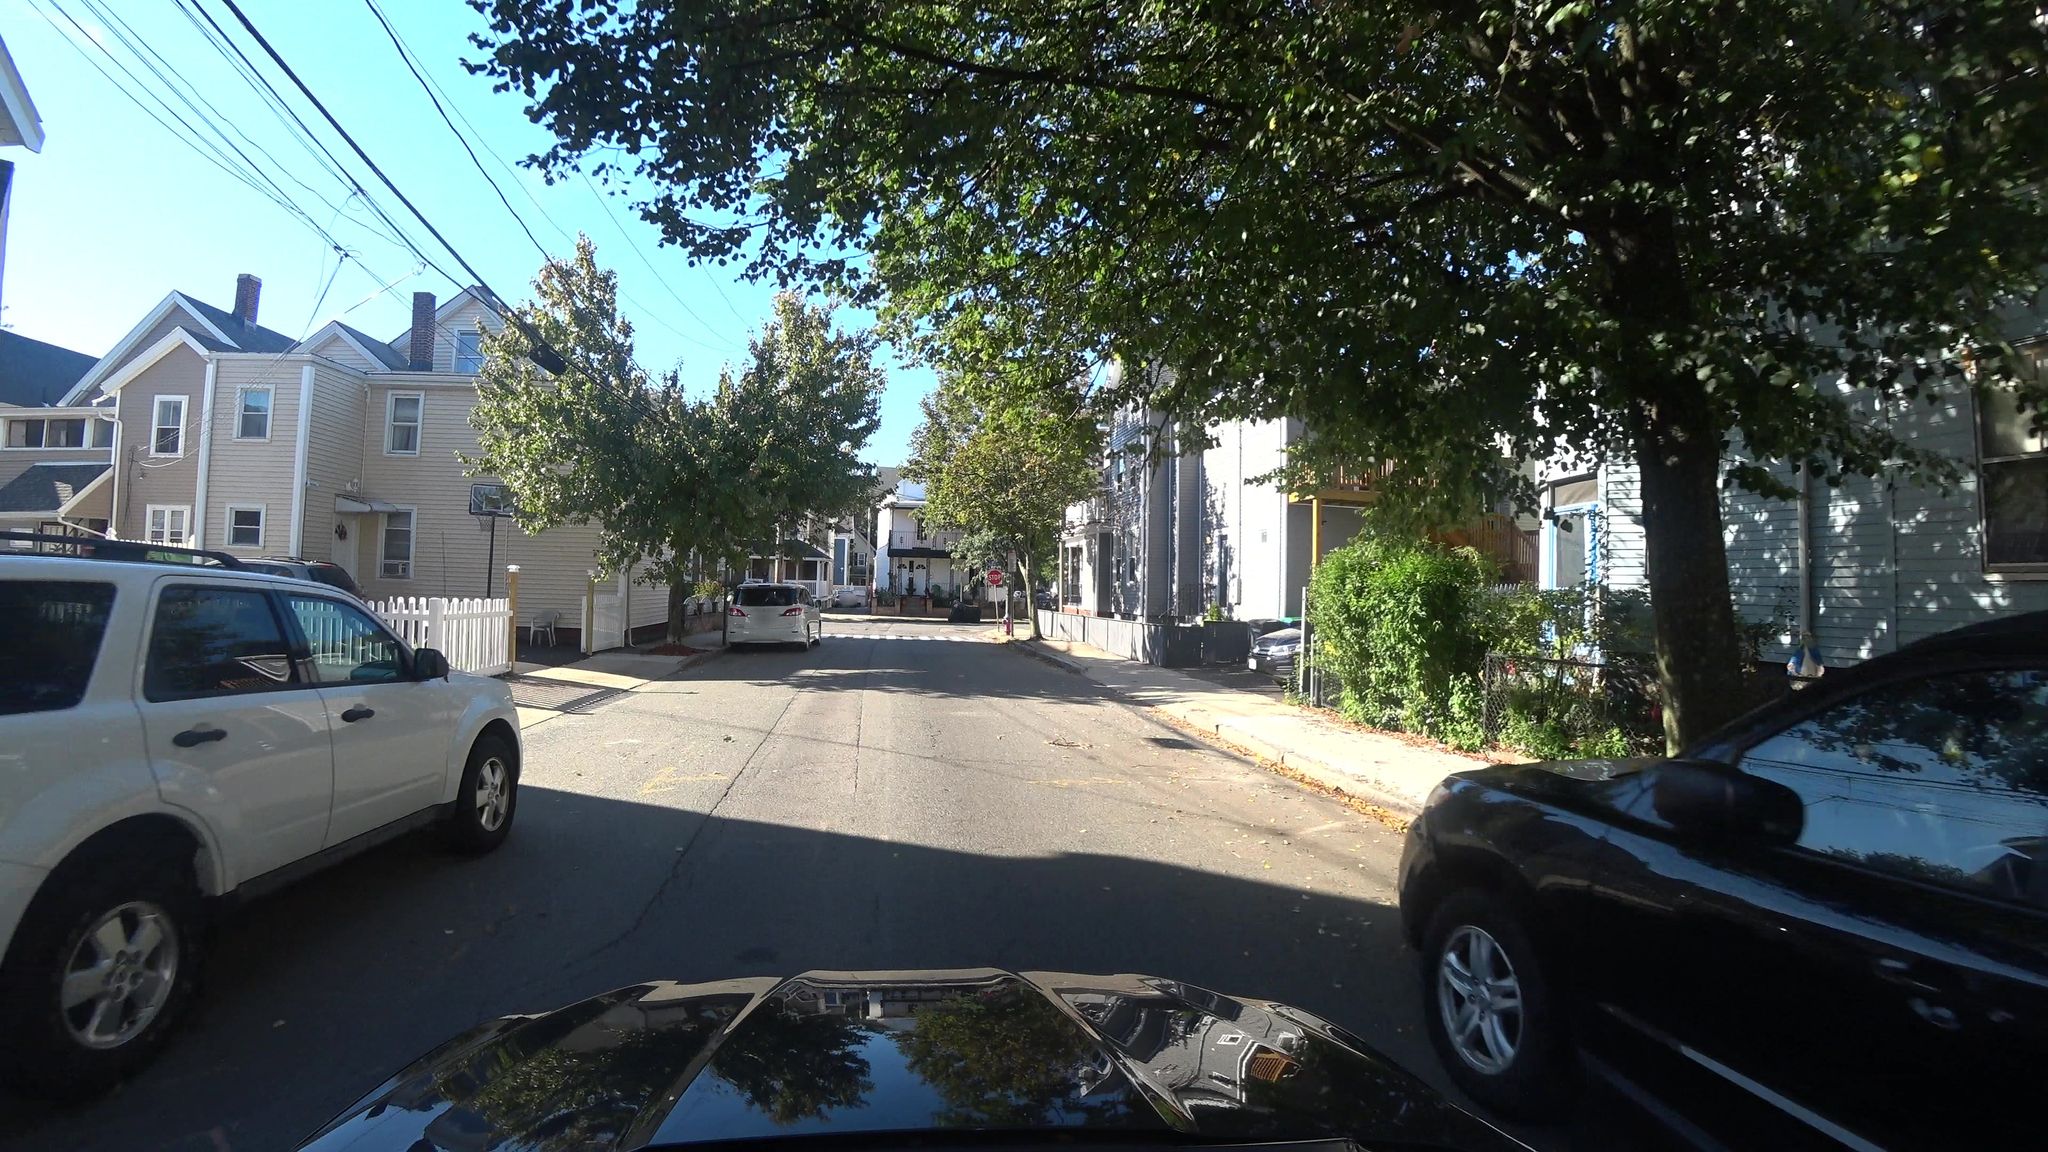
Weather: clear
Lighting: day
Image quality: good
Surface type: driving surface
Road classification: footway
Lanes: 1
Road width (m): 12.2
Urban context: urban centre
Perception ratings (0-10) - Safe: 8.13, Lively: 8.76, Beautiful: 7.53, Boring: 2.81, Depressing: 0.69, Wealthy: 7.42